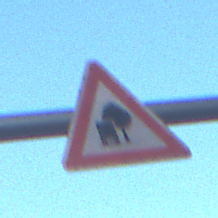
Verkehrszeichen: UnzureichendesLichtraumprofil
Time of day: SunriseSunset
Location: Outdoor (Urban)
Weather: Clear
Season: NotSpecified
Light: Natural